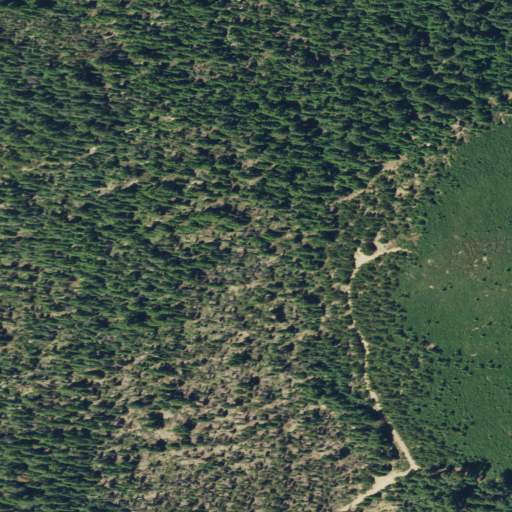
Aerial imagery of mountain in Oregon named Royce Mountain containing only evergreen forest